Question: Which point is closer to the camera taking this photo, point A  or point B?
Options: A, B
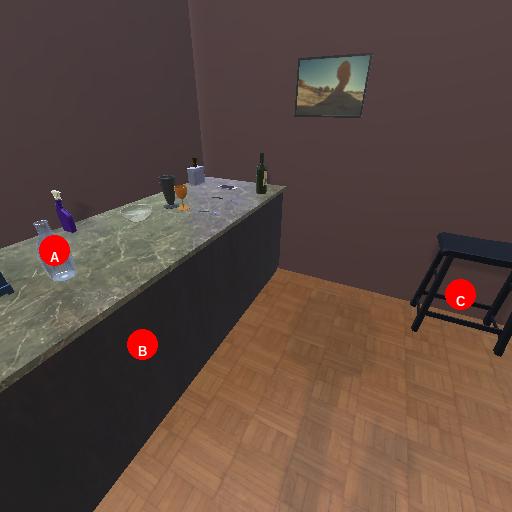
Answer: A